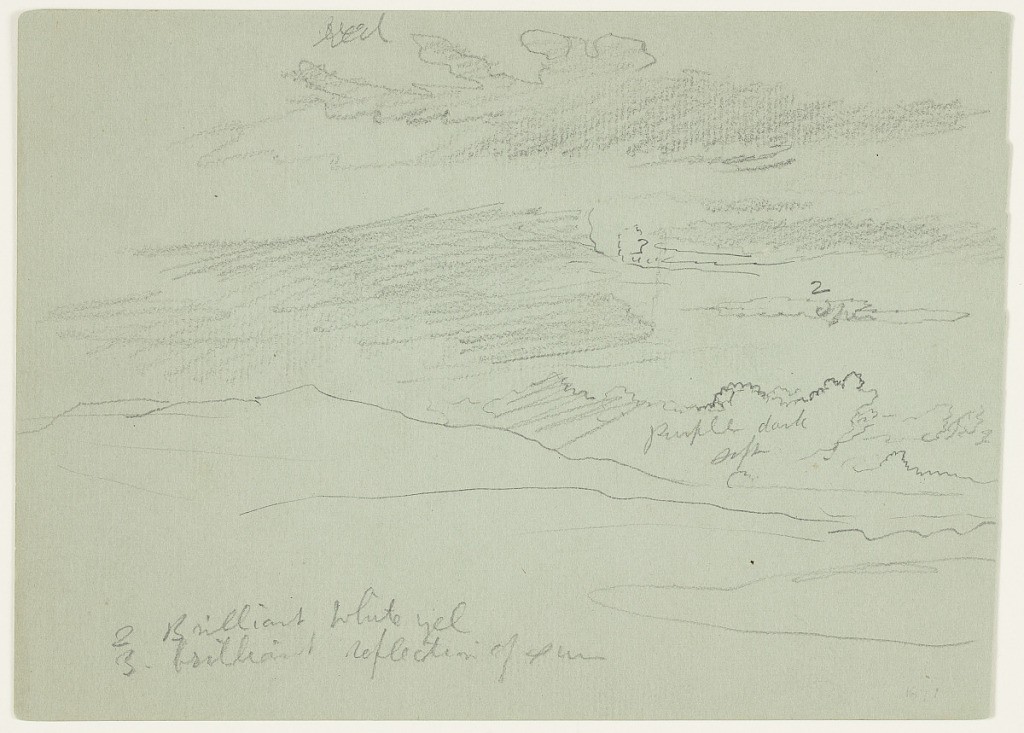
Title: Cloudy Sky over Mountains
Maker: Frederic Edwin Church, American, 1826–1900
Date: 1870 - 1880
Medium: Graphite on green laid paper
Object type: Drawing
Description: Landscape and atmosphere sketch showing a view of a dramatic cloudy sky over a mountainous landscape, likely in or near the Catskills. In the foreground and middle distance, various curving and undulating lines likely represent a nearby river with bordering foothills. In the background, a rugged mountain range with a sharp peak at left forms the horizon. Above, hazy and puffy clouds stretch across the sky, making for a dramatic atmosphere.